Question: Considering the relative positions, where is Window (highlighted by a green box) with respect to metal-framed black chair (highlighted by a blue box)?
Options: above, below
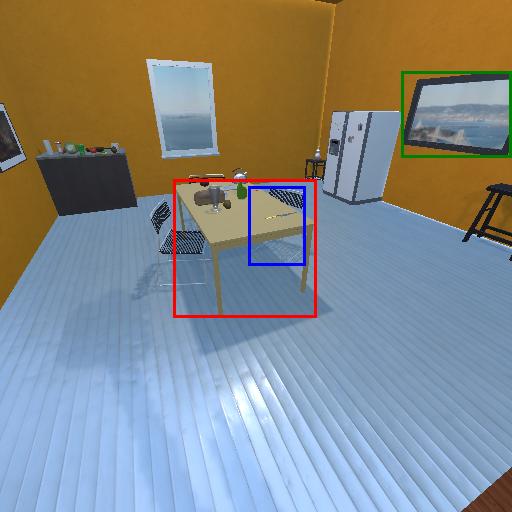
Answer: above